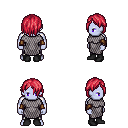
a pixel art fantasy rpg character, male body template, dark elf, purple skin, chain mail, metal pants, ruby red bangs hairstyle, leather bracers, black shoes, four views (front, back, left, right), 2x2 character sprite sheet, small pixel art, hard edges, no anti-aliasing